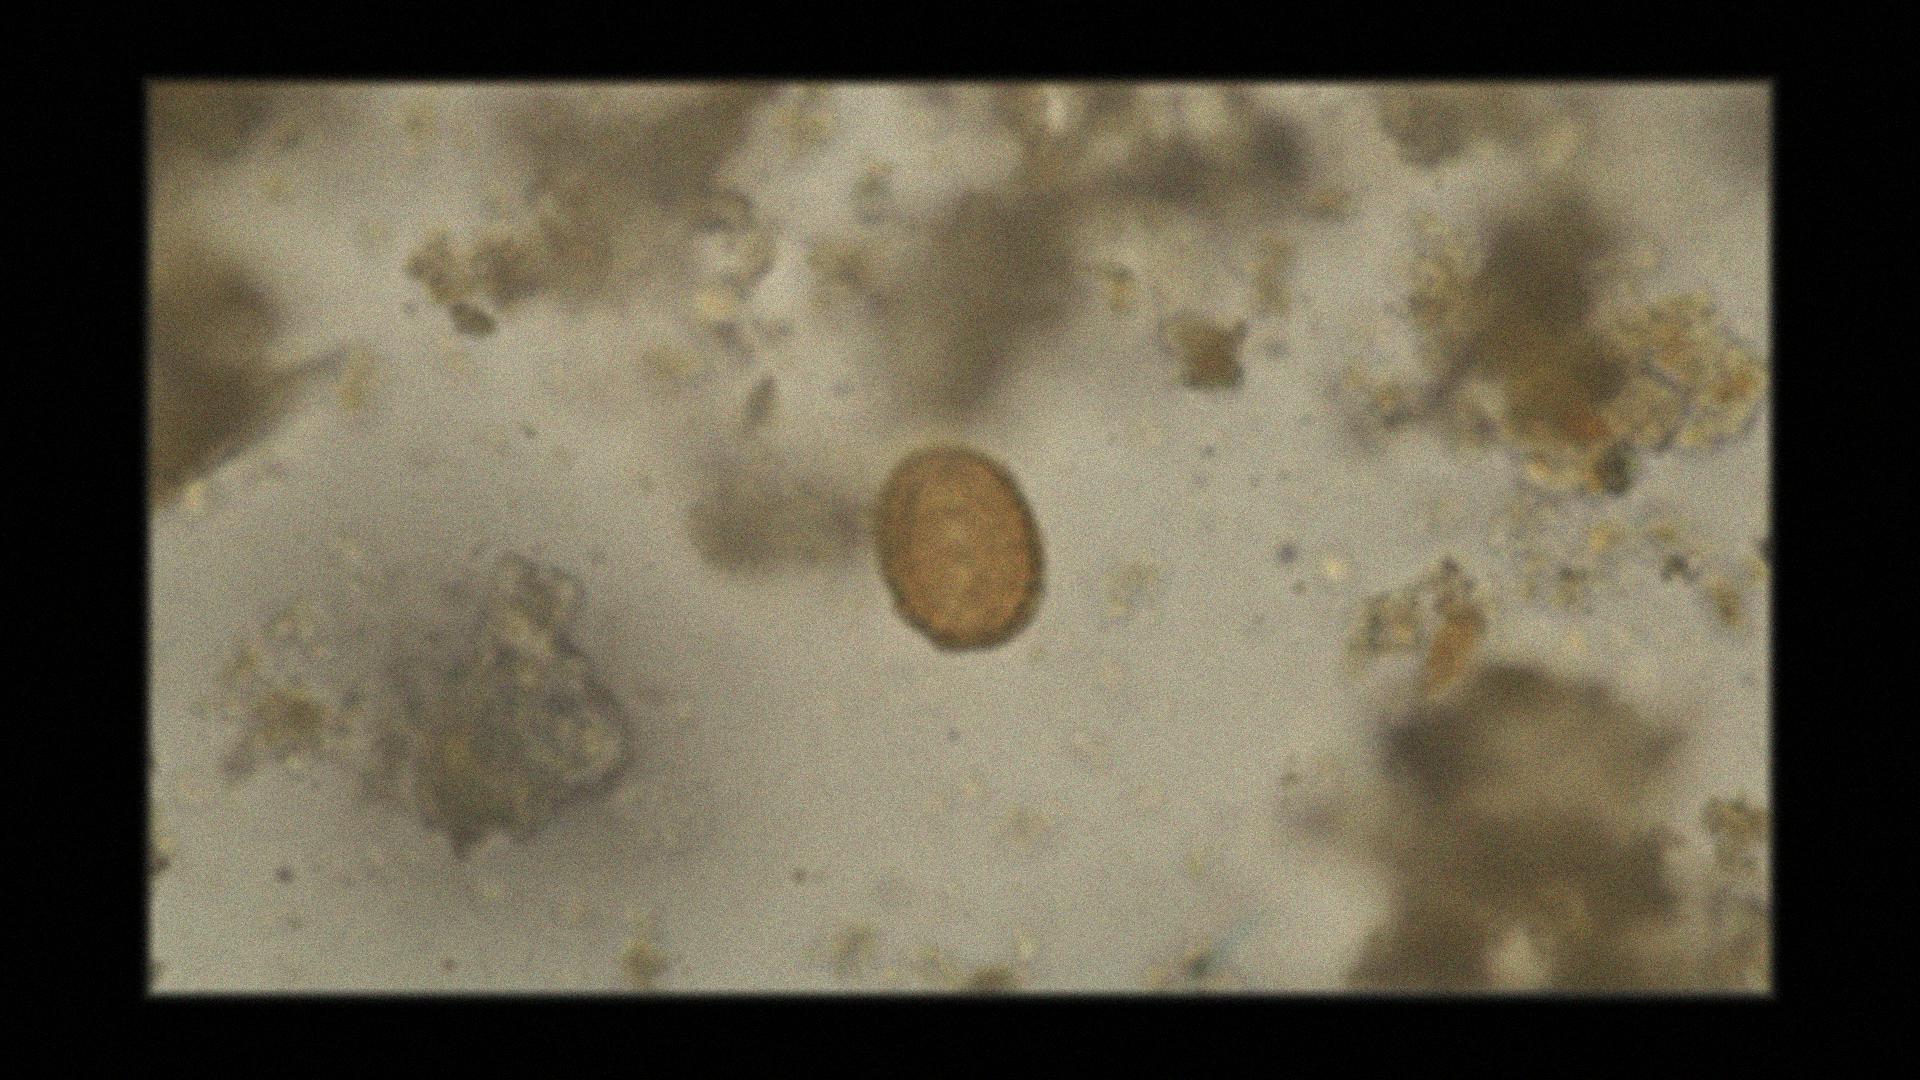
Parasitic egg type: Ascaris lumbricoides